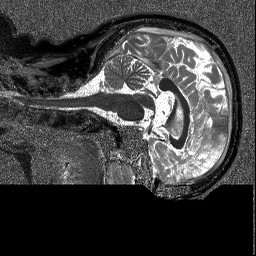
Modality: T1map
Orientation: sagittal
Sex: female